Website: home-depot
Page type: account-dashboard
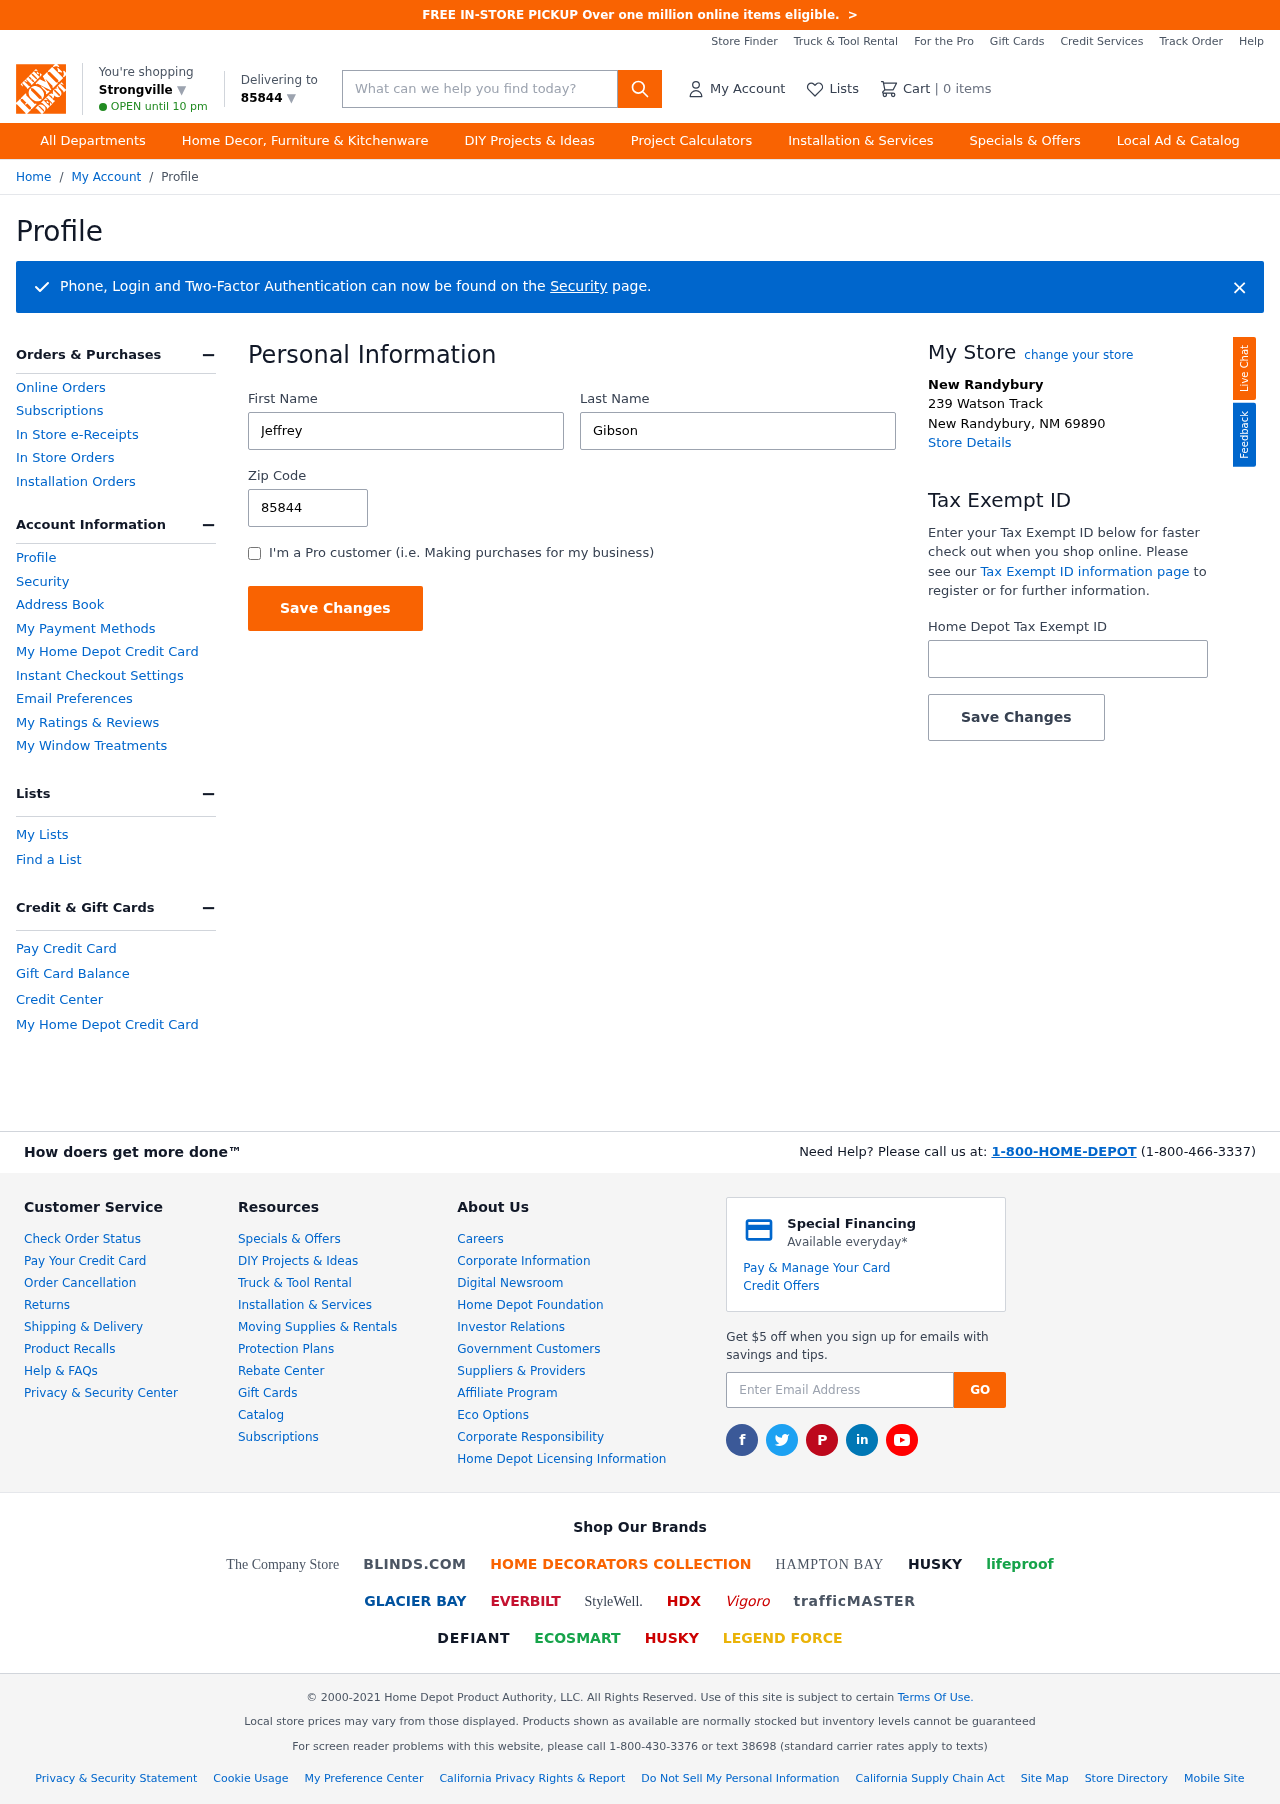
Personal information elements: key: PII_CITY
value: Strongville ▼
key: PII_FIRSTNAME
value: Jeffrey
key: PII_LASTNAME
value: Gibson
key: PII_LOCATION1_CITY
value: New Randybury
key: PII_LOCATION1_CITY_STATE_ZIP
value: New Randybury, NM 69890
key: PII_LOCATION1_STREET
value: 239 Watson Track
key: PII_POSTCODE
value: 85844 ▼
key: PII_POSTCODE
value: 85844
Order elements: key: ORDER_NUM_ITEMS
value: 0
Search elements: key: HEADER_SEARCH
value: What can we help you find today?